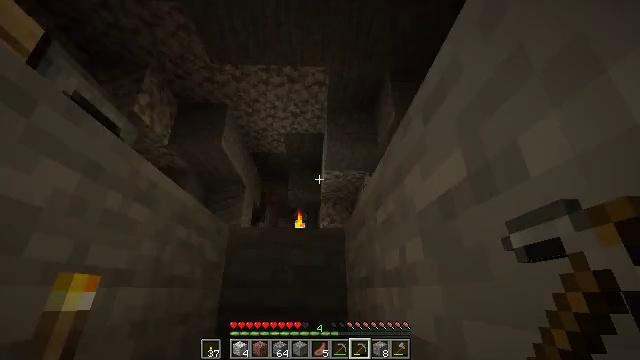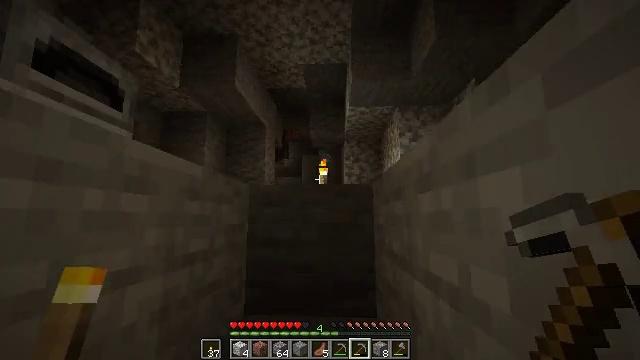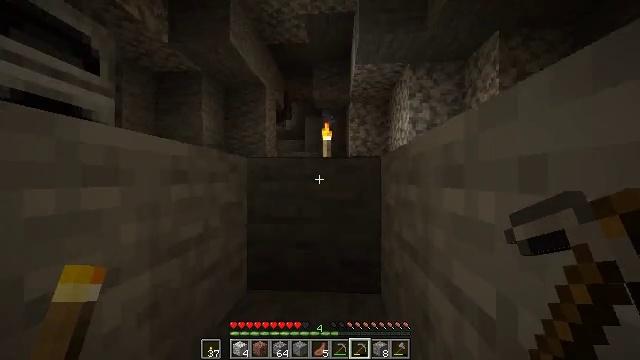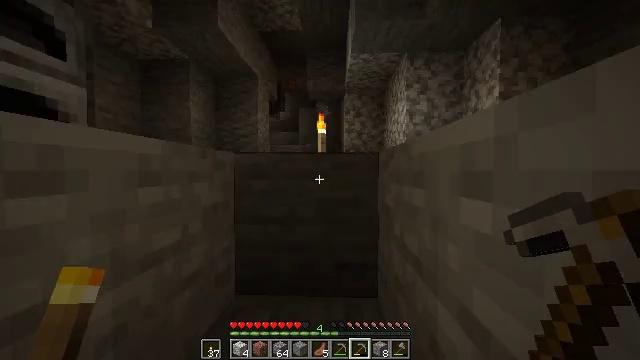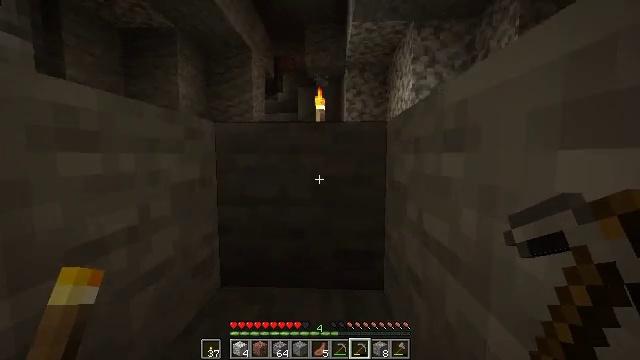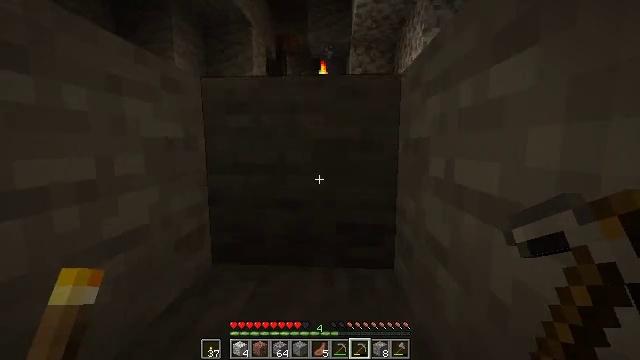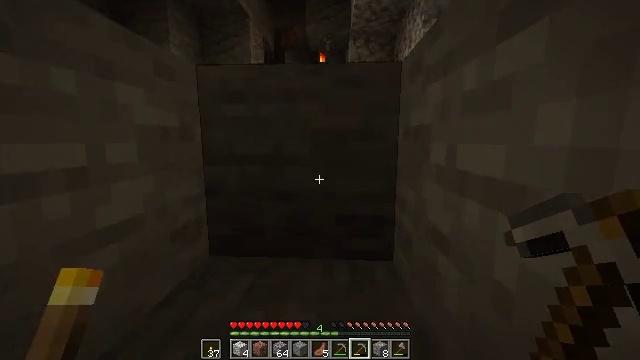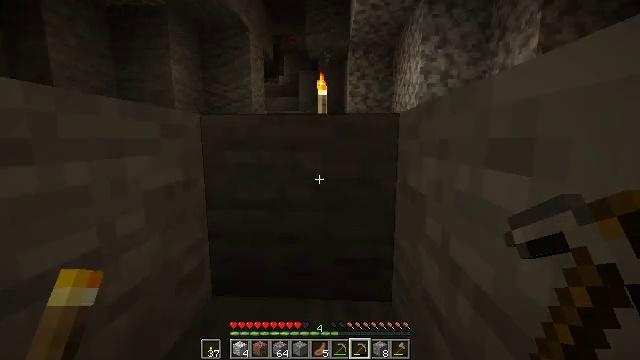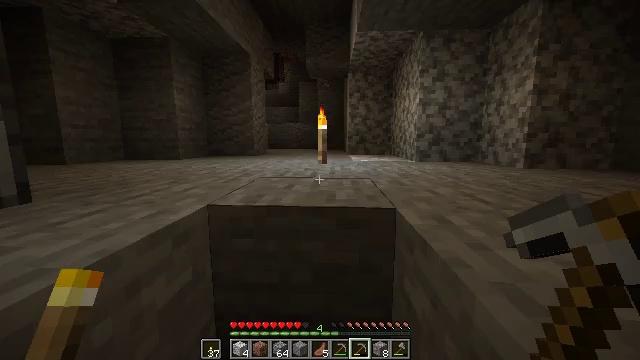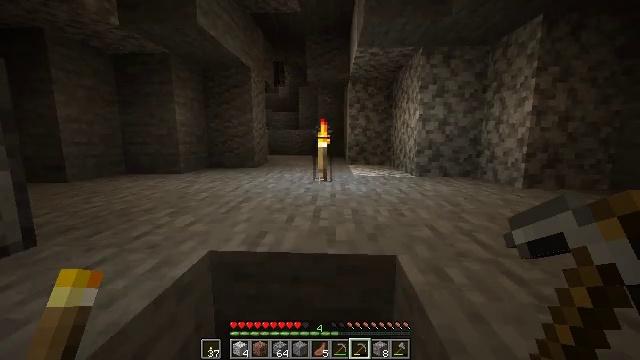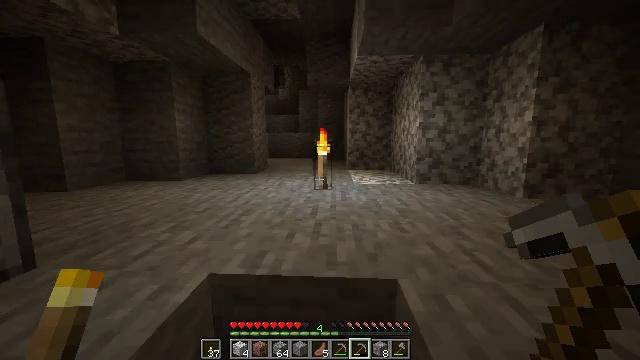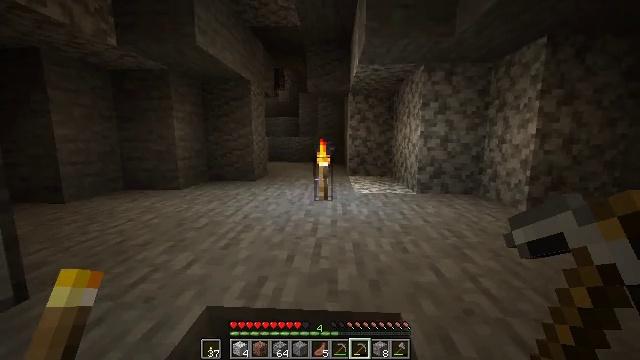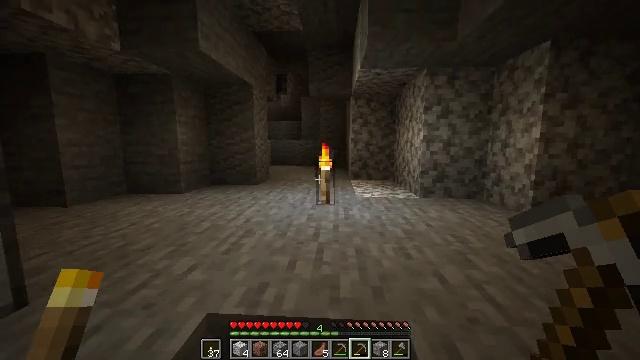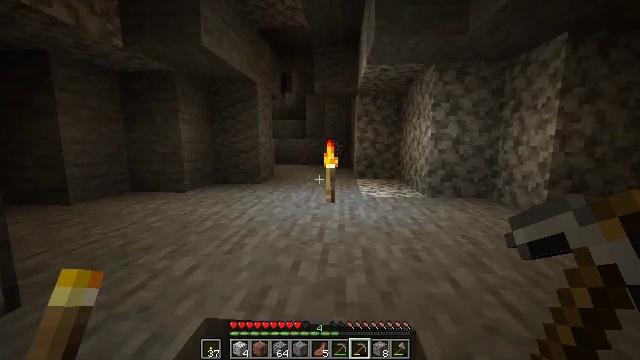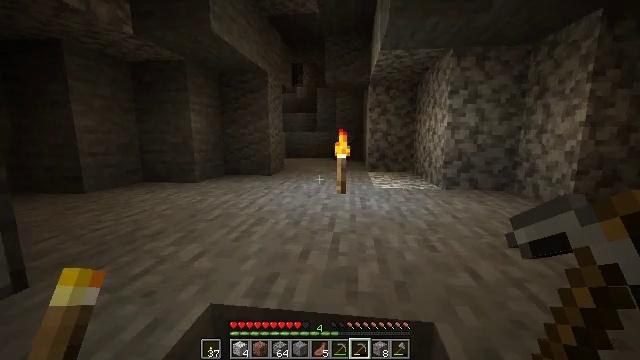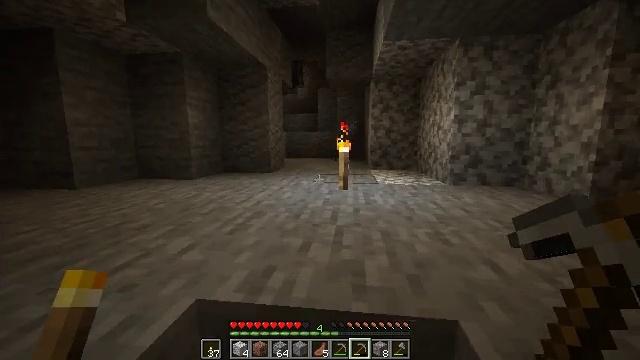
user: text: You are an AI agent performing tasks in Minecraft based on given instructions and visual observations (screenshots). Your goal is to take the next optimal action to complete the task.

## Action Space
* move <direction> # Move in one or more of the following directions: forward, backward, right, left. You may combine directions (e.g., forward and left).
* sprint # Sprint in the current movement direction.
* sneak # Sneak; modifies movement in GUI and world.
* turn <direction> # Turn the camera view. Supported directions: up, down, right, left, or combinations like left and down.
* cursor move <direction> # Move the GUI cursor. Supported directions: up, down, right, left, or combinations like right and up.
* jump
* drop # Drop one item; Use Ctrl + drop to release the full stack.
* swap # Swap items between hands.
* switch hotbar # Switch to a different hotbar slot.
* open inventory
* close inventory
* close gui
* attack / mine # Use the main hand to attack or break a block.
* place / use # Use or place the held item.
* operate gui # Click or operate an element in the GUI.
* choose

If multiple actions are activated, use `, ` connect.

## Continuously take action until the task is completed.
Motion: motion action
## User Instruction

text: Drop gravel.
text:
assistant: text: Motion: move forward, turn left and down, jump
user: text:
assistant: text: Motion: move forward, turn down
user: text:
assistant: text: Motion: move forward, turn right and down
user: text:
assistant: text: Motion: move forward, turn down
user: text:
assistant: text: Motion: move forward, turn down
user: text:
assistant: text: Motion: move forward, turn down
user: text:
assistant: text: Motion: move forward, jump
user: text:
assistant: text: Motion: move forward, jump
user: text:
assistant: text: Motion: move forward, jump
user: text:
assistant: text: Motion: move forward, jump
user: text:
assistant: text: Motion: move forward, jump
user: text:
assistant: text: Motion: move forward
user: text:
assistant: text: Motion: move forward, turn left
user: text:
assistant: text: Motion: move forward, turn left and down
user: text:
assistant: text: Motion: move forward
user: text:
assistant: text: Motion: move forward, turn up
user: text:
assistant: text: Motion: move forward, jump
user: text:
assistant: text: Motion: move forward, jump
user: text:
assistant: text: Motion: move forward, jump
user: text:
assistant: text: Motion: move forward, jump
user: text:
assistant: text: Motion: move forward, jump
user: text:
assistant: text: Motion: move forward
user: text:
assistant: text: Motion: move forward
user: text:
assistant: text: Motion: move forward, turn left
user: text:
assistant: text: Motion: move forward
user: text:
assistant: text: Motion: move forward
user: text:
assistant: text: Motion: move forward
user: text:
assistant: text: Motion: move forward, turn left
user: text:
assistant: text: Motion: move forward and move right, turn left and down
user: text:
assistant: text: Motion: move forward and move right, turn left and down